Question: I am trying the SignalR intro sample from here: <URL>
Following the sample, I got the error below after pressing F5:
> Unhandled exception at line 17, column 5 in
<URL>0x800a138f - JavaScript runtime
error: Unable to get property 'signalR' of undefined or null reference
I am new to SignalR, not quite sure where to start. Any insight?
A screenshot of the error. It's part of the generated hubs script.

The source code on the index.html:
'''
<!DOCTYPE html>
<html>
<head>
<title>SignalR Simple Chat</title>
<style type="text/css">
.container {
background-color: #99CCFF;
border: thick solid #808080;
padding: 20px;
margin: 20px;
}
</style>
</head>
<body>
<div class="container">
<input type="text" id="message" />
<input type="button" id="sendmessage" value="Send" />
<input type="hidden" id="displayname" />
<ul id="discussion"></ul>
</div>
<!--Script references. -->
<!--Reference the jQuery library. -->
<script src="Scripts/jquery-1.6.4.min.js"></script>
<!--Reference the SignalR library. -->
<script src="Scripts/jquery.signalR-2.1.0.min.js"></script>
<!--Reference the autogenerated SignalR hub script. -->
<script src="signalr/hubs"></script>
<!--Add script to update the page and send messages.-->
<script type="text/javascript">
$(function () {
// Declare a proxy to reference the hub.
var chat = $.connection.chatHub;
// Create a function that the hub can call to broadcast messages.
chat.client.broadcastMessage = function (name, message) {
// Html encode display name and message.
var encodedName = $('<div />').text(name).html();
var encodedMsg = $('<div />').text(message).html();
// Add the message to the page.
$('#discussion').append('<li><strong>' + encodedName
+ '</strong>:&nbsp;&nbsp;' + encodedMsg + '</li>');
};
// Get the user name and store it to prepend to messages.
$('#displayname').val(prompt('Enter your name:', ''));
// Set initial focus to message input box.
$('#message').focus();
// Start the connection.
$.connection.hub.start().done(function () {
$('#sendmessage').click(function () {
// Call the Send method on the hub.
chat.server.send($('#displayname').val(), $('#message').val());
// Clear text box and reset focus for next comment.
$('#message').val('').focus();
});
});
});
</script>
</body>
</html>
'''
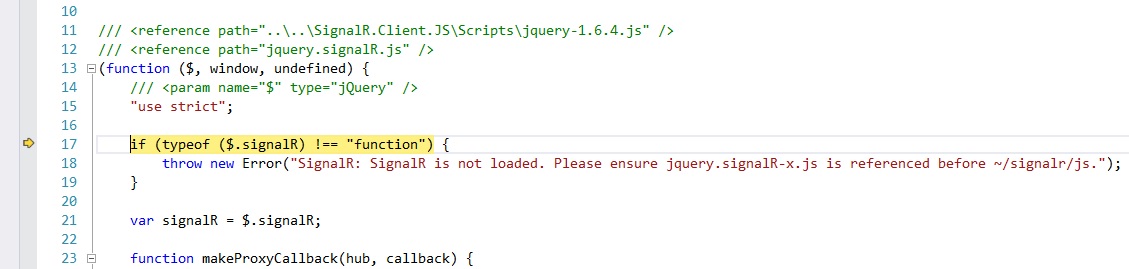
Answer: You have to reference the appropriate version of JQuery that you have in your Scripts folder.